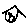
Label: house